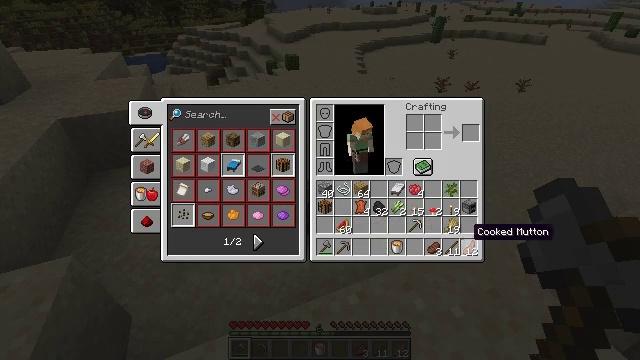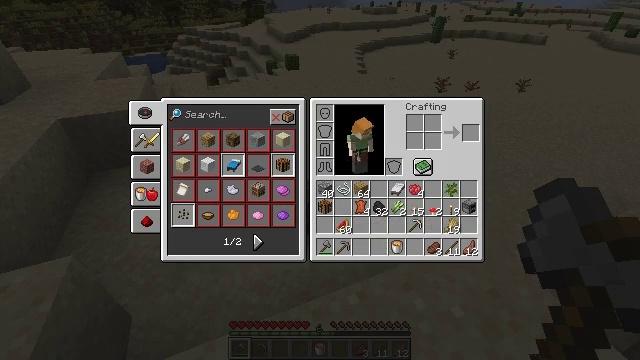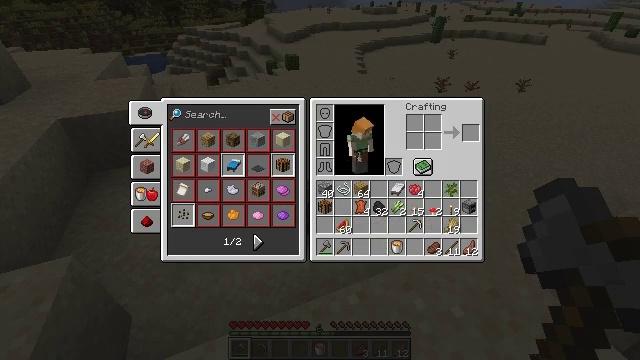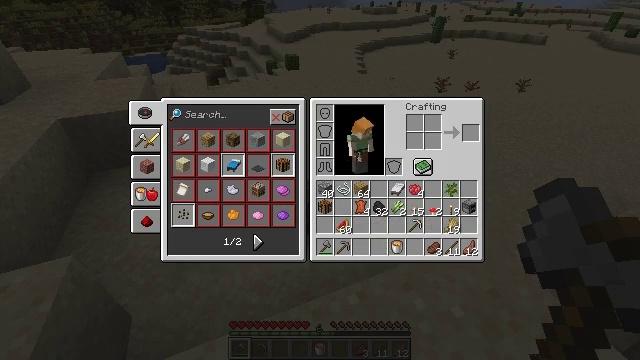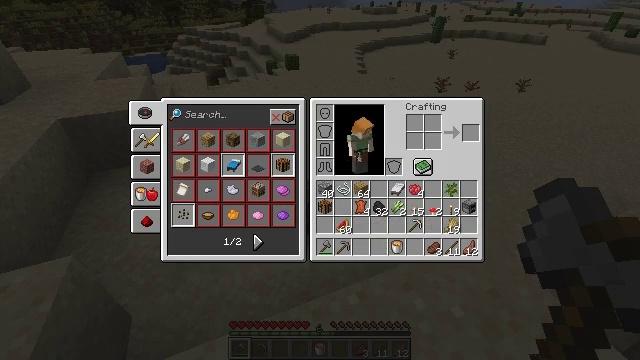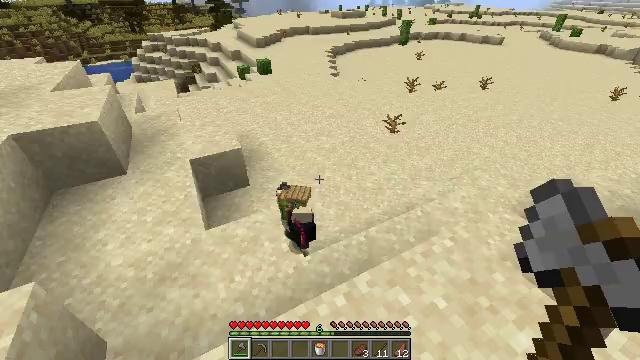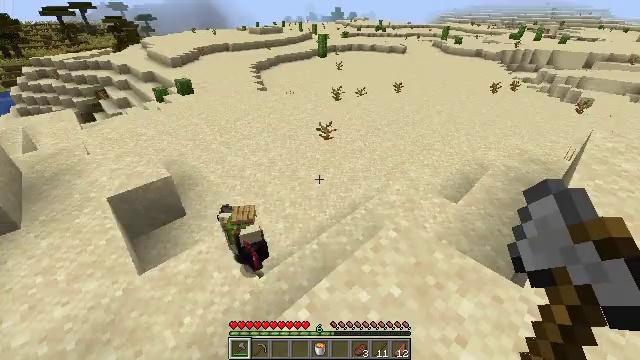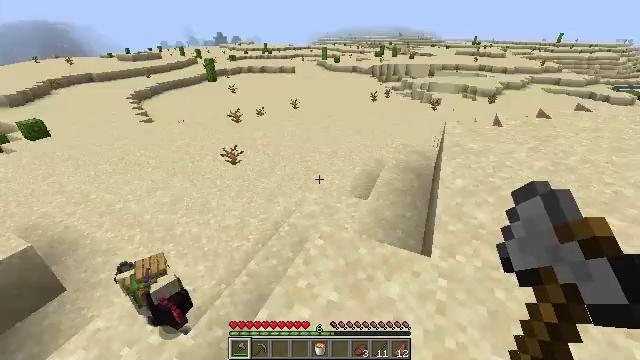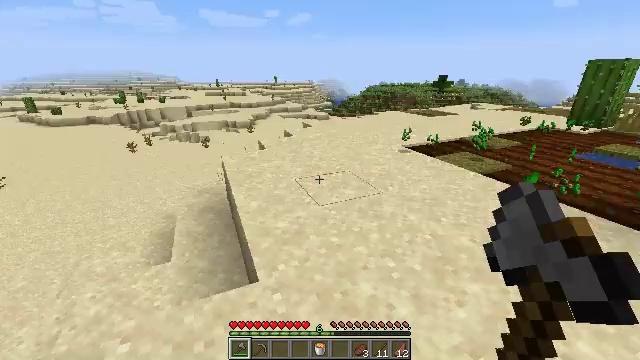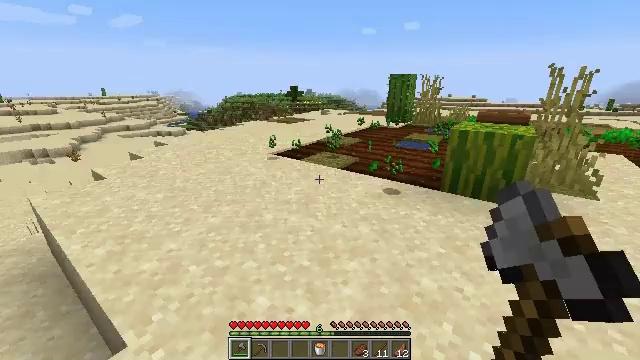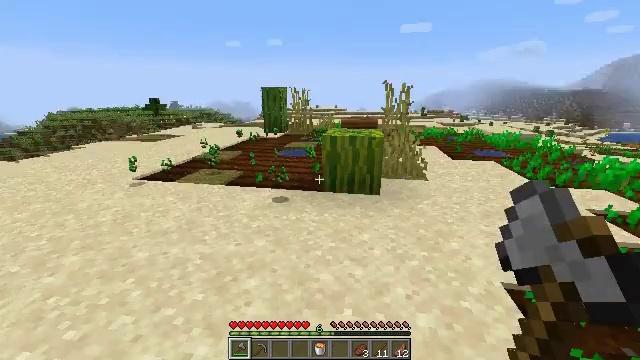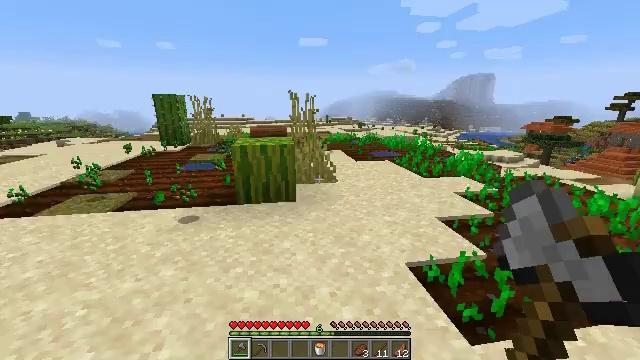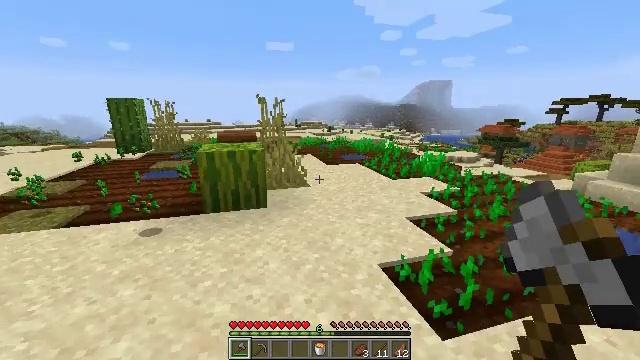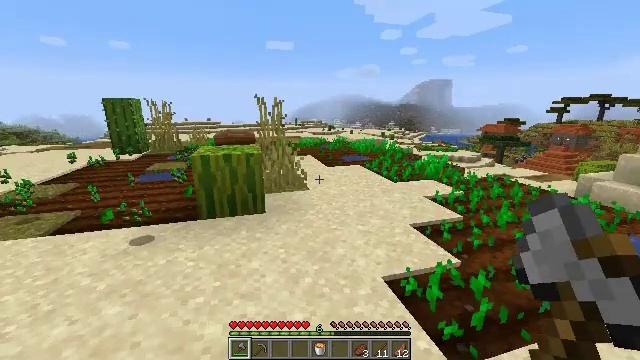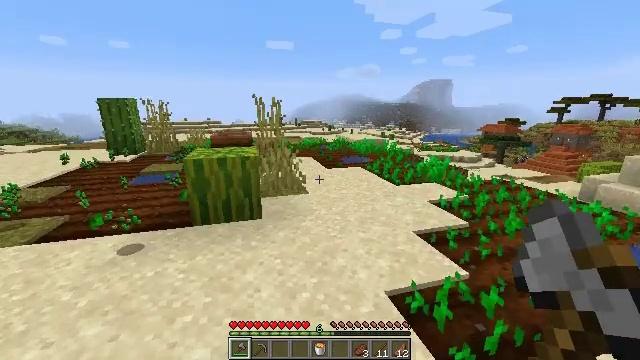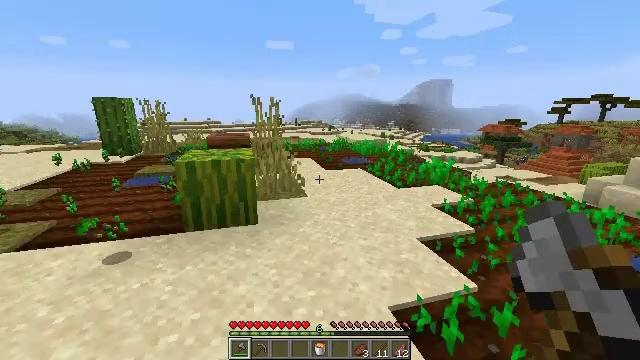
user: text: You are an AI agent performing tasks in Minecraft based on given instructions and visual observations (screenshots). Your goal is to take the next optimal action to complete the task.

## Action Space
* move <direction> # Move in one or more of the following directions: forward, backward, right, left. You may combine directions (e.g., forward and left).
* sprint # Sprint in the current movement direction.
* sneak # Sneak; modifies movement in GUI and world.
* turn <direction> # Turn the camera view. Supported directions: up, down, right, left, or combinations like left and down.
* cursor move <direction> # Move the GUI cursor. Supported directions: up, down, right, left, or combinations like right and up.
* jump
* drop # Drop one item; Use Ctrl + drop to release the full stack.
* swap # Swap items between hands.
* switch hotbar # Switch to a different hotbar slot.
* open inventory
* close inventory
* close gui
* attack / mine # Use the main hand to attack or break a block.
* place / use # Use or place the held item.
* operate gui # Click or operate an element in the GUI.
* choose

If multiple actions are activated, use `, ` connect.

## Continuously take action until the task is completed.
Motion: motion action
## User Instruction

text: Use right equipment to gather melon.
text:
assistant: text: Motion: cursor move right
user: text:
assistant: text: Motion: no_op
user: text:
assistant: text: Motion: no_op
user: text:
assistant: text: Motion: cursor move right
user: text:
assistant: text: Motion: cursor move right
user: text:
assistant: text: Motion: turn right and up, close gui
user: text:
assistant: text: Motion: turn right and up
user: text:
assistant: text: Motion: turn right and up
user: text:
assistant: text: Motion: turn right and up
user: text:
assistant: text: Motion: turn right and up
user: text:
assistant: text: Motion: turn right and up
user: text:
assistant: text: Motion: move forward, turn right
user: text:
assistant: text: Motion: move forward
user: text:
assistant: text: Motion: move forward
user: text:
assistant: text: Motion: move forward
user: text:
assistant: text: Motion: move forward
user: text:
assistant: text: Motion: move forward
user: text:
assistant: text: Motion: move forward
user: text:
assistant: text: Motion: move forward
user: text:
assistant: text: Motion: move forward
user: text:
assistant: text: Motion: move forward, turn down
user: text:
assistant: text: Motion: move forward, turn down
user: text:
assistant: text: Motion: move forward
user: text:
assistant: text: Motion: move forward, turn down
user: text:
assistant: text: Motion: move forward
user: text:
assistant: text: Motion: no_op
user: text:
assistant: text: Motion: no_op
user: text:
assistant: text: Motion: no_op
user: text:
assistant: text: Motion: turn right and down
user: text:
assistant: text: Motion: move forward, turn right and down